Interaction volume radius: 5 \u00c5
Interaction volume height: 35 \u00c5
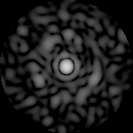
Disorder parameter: 0.8397